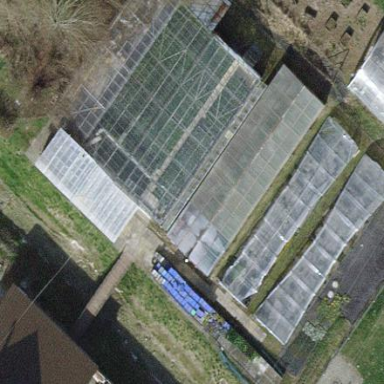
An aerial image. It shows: Greenhouse.